A spectrogram of one vibration snapshot from a rotating bearing is shown (time on one axis, frequency on the other). Based on the visible evidence, which condition applies: normal, inner_race, outer_race, ball?
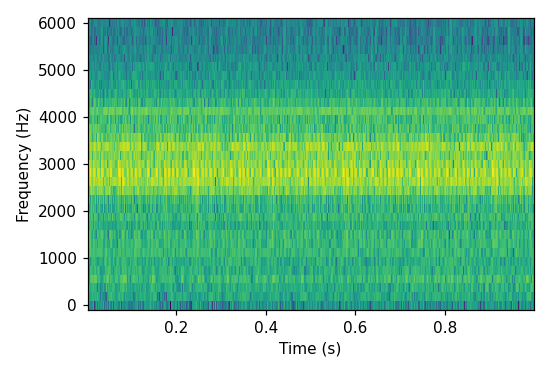
Answer: outer_race